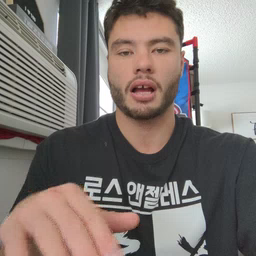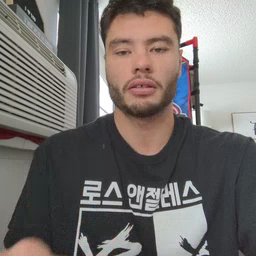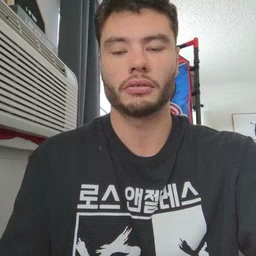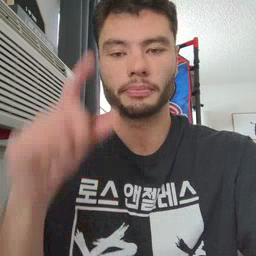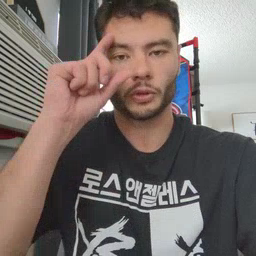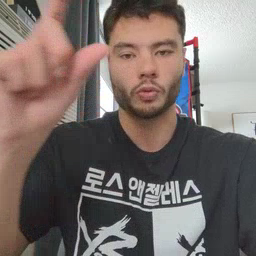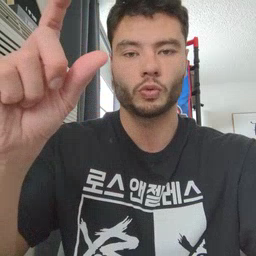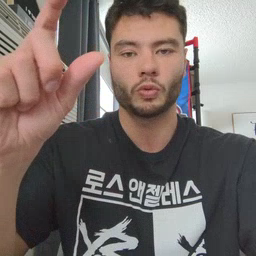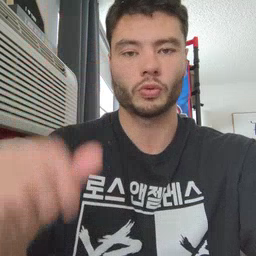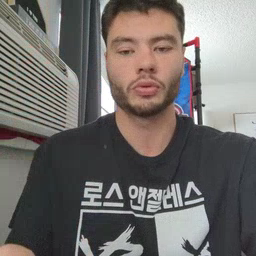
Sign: moon